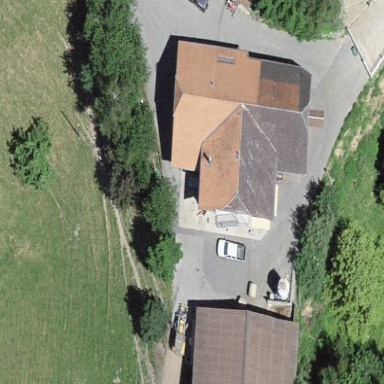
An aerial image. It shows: Farm building.